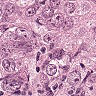
Metastatic tissue present: yes